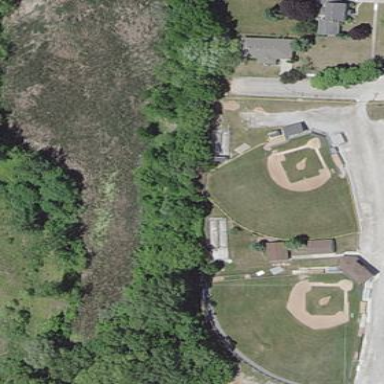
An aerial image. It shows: Baseball pitch with unpaved surface.